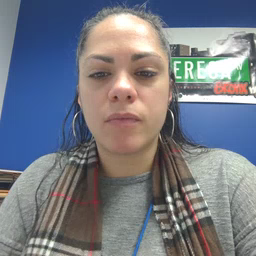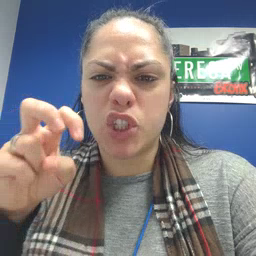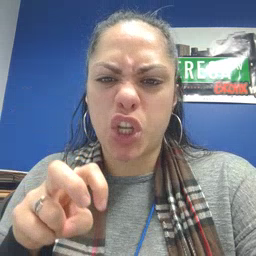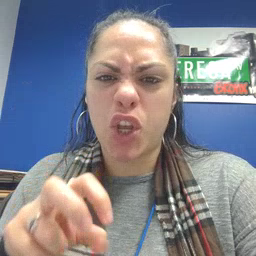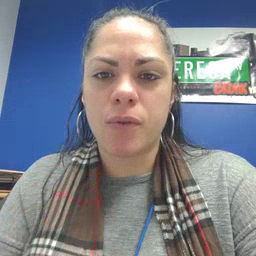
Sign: chair